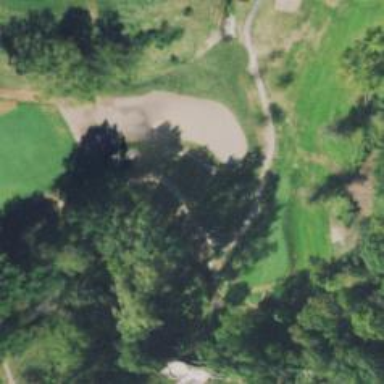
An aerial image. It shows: Path for both road and golf.